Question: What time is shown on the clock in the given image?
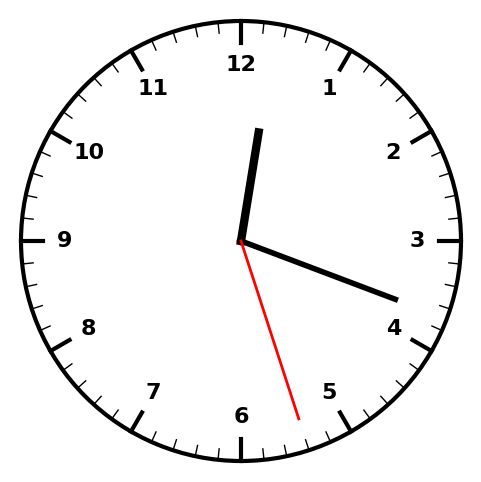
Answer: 12:18:27